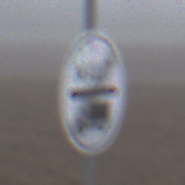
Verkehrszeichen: EndeMautpflicht
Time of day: MorningAfternoon
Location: Outdoor (RoadRail)
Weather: Overcast
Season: NotSpecified
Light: Natural